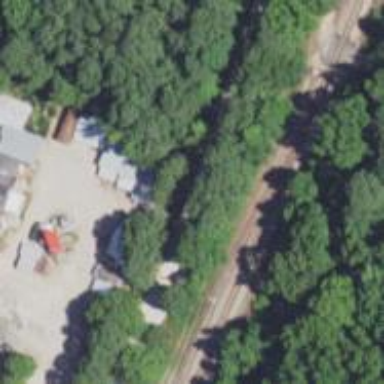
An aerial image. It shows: Railway siding with rails.